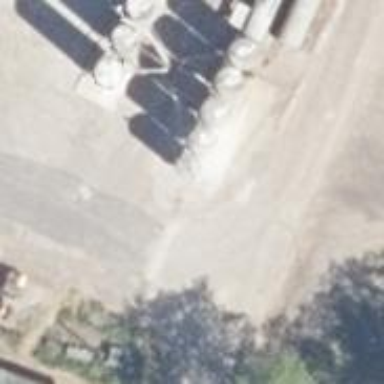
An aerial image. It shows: Silo.